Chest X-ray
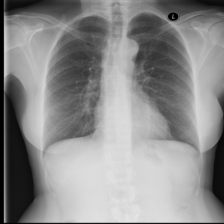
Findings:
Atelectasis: negative
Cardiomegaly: negative
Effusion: negative
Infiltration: positive
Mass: negative
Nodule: negative
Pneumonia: negative
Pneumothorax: negative
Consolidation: negative
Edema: negative
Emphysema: negative
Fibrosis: negative
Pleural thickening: negative
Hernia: negative